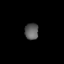
Tissue: lung
Cell type: Endothelial cells
Senescence score: 0.5889
Nuclear area (px): 219
Mean DAPI intensity: 94.247